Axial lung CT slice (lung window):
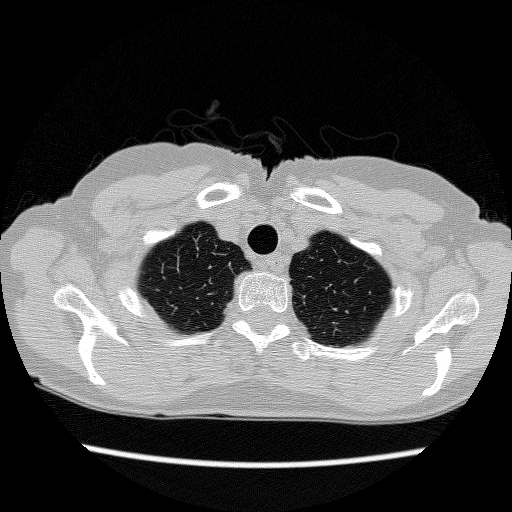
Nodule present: no